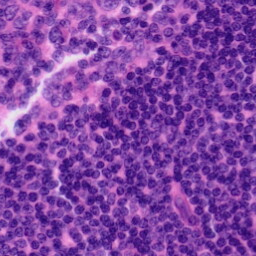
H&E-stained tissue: Tonsil